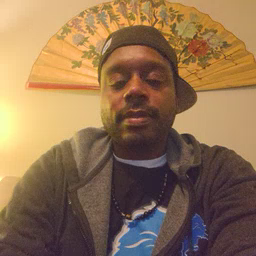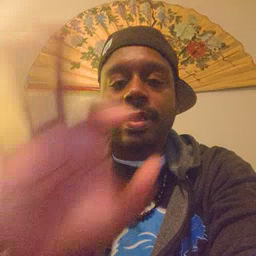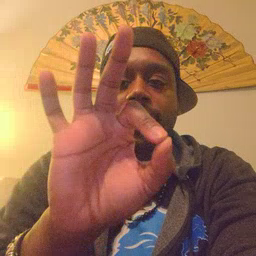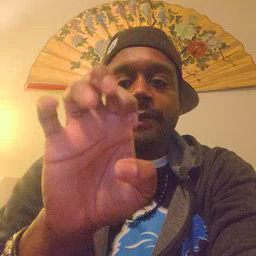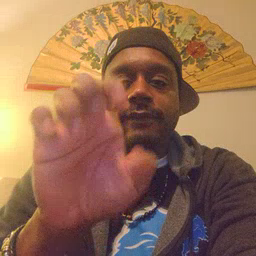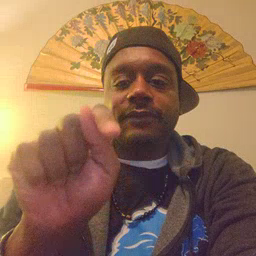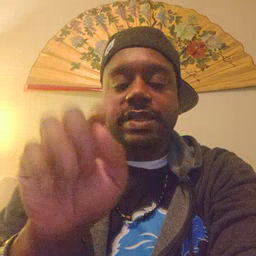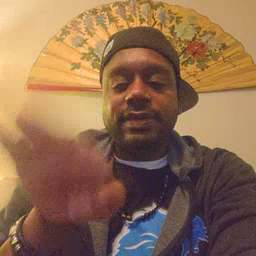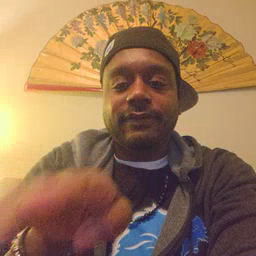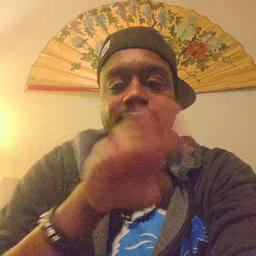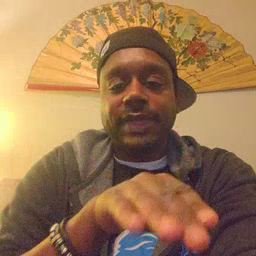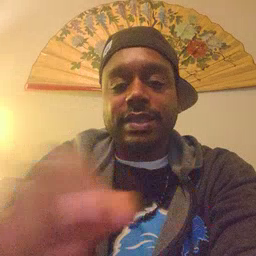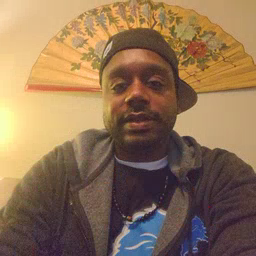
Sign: feet